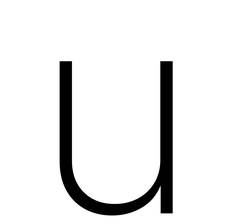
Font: Inter_ExtraLight